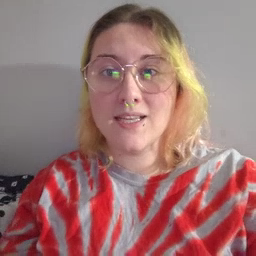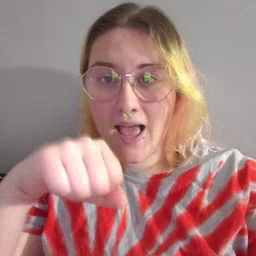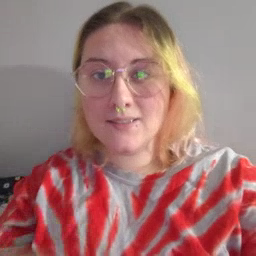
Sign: yes